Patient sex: M
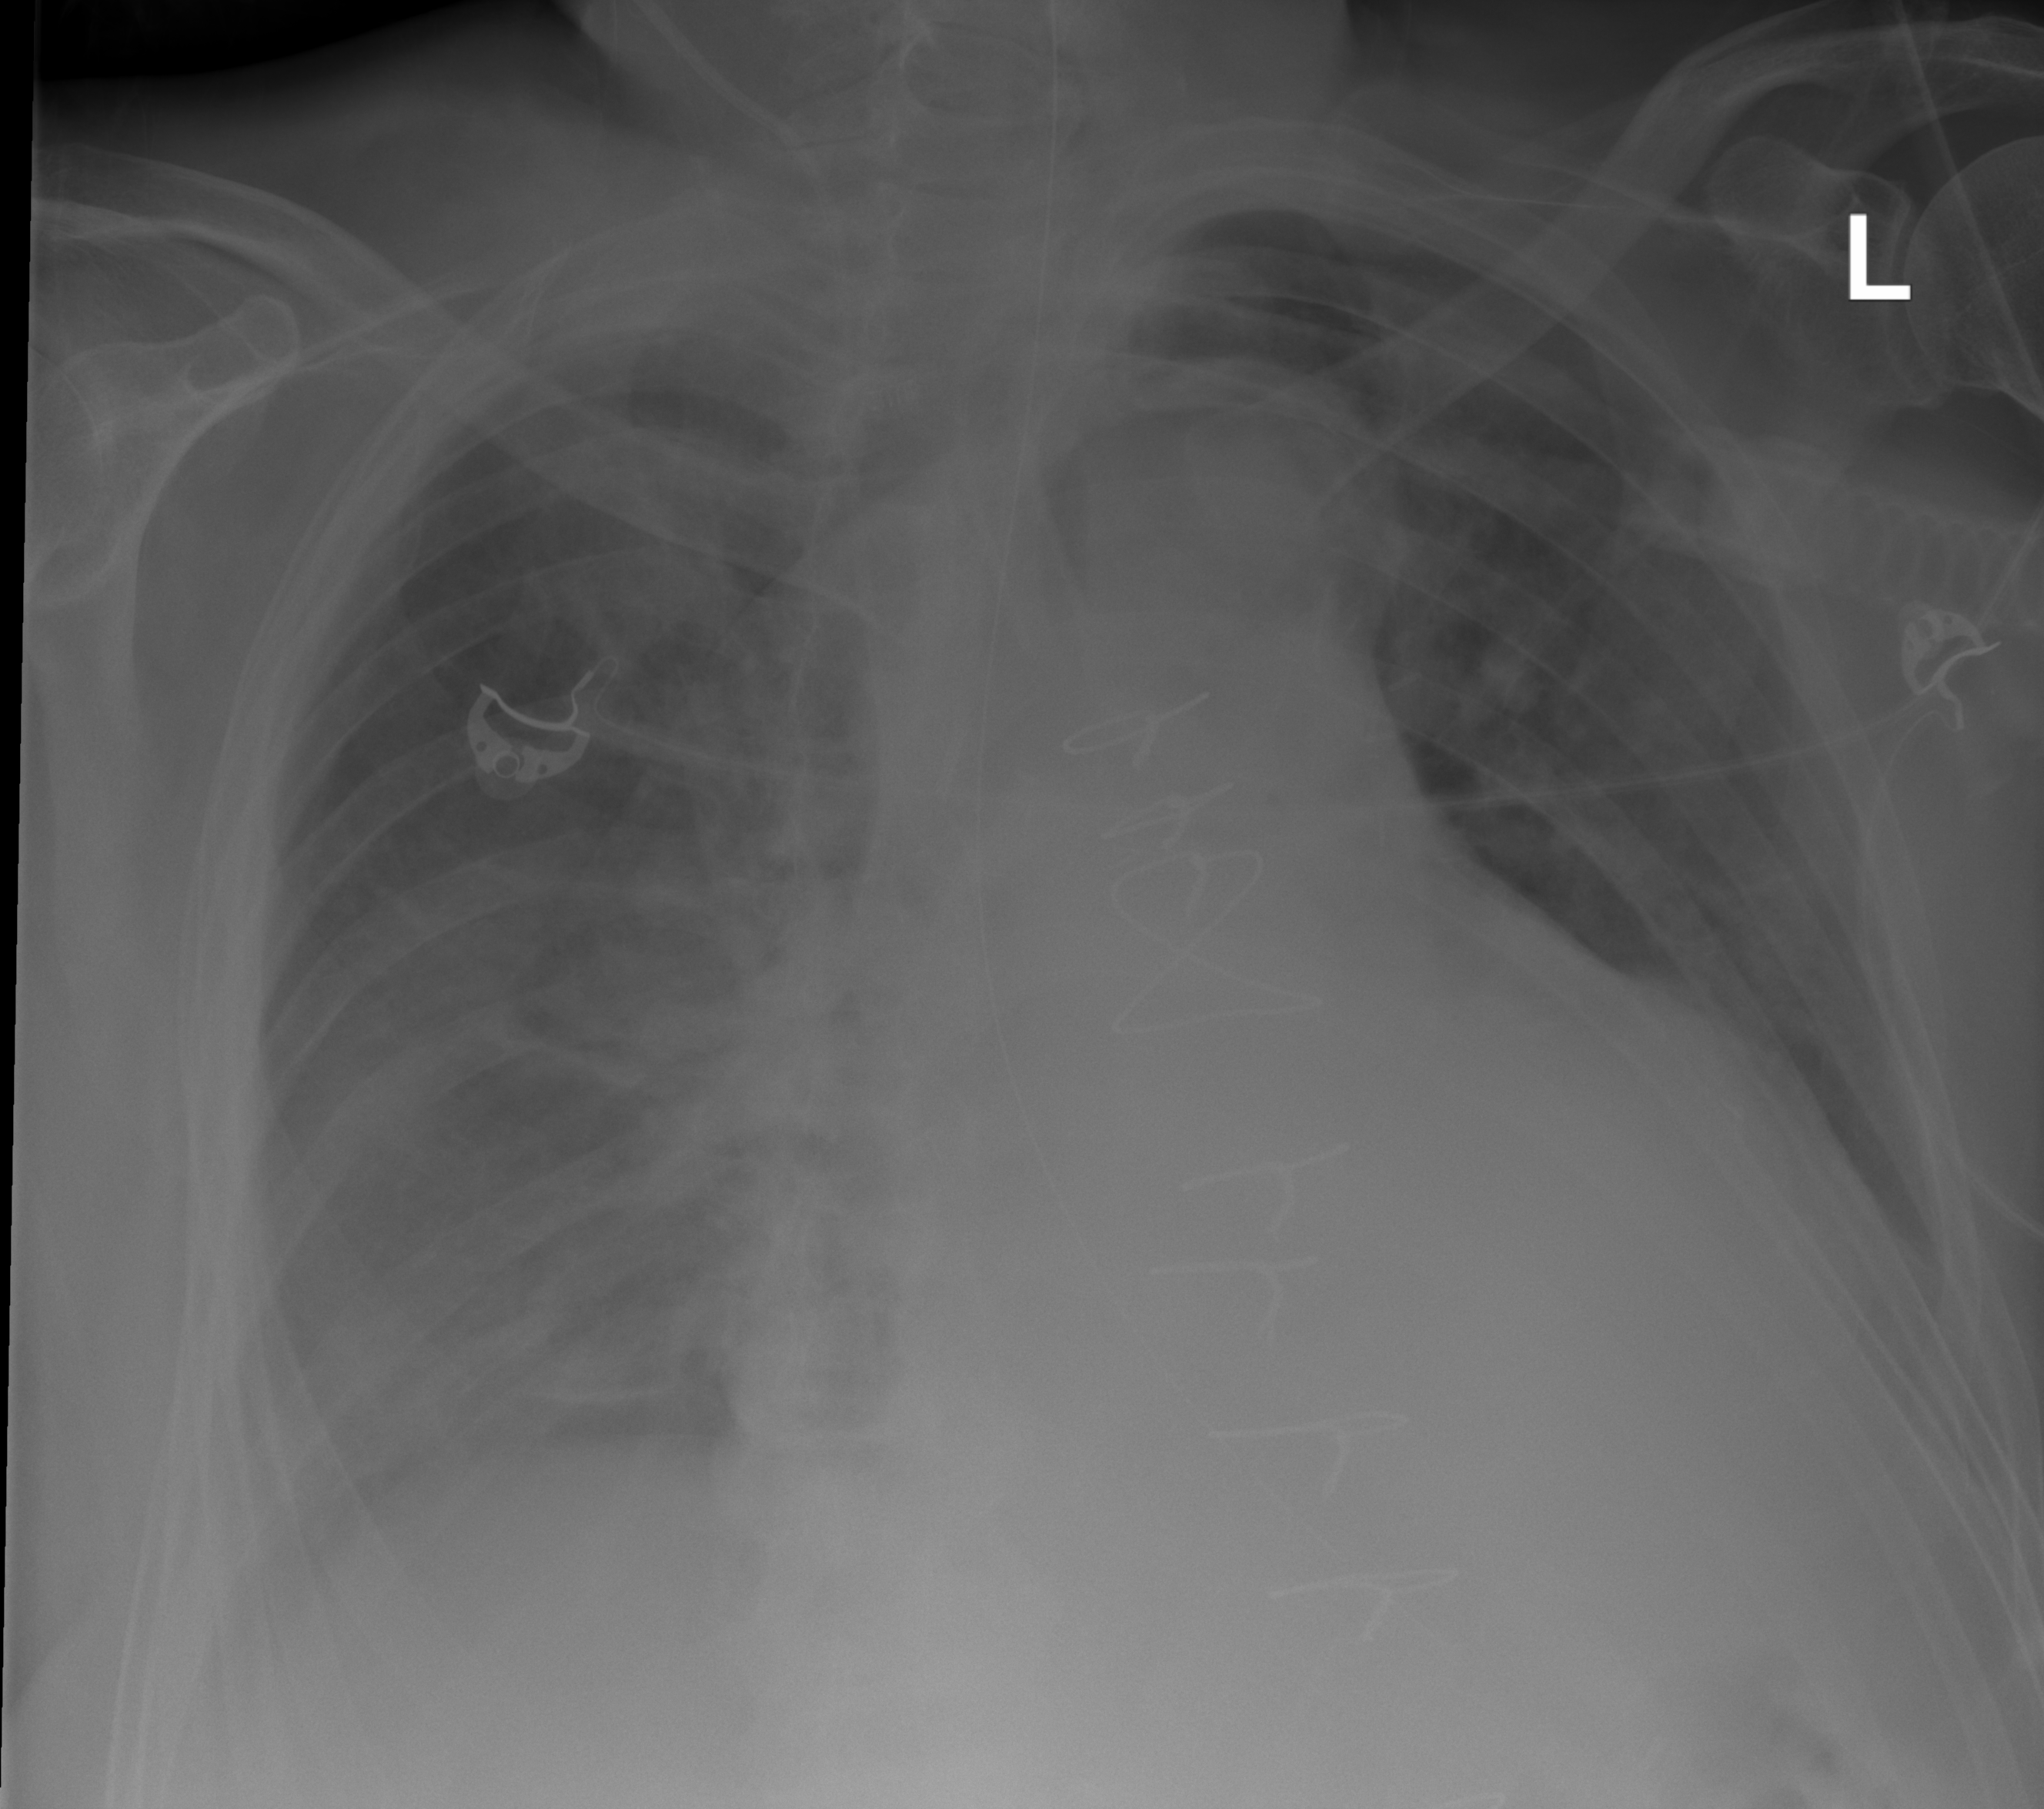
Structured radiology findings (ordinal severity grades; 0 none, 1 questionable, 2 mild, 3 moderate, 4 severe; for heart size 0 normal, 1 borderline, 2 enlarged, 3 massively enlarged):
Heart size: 2
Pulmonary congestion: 2
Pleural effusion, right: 0
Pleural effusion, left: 0
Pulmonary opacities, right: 0
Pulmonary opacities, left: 0
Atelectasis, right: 0
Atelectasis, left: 0